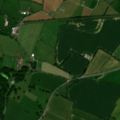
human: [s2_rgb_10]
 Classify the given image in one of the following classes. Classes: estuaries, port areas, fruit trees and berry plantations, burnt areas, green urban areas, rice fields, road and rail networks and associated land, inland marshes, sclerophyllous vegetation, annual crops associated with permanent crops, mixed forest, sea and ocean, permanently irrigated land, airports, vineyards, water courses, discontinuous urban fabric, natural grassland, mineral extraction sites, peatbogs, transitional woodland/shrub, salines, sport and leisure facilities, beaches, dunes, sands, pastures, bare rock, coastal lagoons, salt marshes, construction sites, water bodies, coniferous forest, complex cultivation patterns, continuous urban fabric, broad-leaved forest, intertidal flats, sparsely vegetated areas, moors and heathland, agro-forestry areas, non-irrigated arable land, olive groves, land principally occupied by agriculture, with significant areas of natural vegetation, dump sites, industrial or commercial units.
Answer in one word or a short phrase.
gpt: non-irrigated arable land, pastures